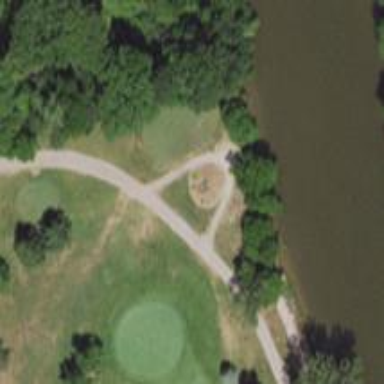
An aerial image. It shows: Path for both roads and golfers.